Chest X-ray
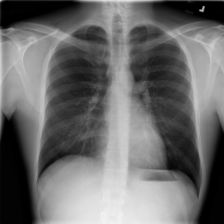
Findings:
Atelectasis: negative
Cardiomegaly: negative
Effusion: negative
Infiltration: negative
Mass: negative
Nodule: negative
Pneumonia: negative
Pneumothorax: negative
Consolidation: negative
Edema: negative
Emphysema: negative
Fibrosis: negative
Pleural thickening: negative
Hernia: negative